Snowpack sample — Snodgrass Mountain, Crested Butte, Colorado (2/4/25, 12:06 PM MST)
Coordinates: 38.923, -106.968
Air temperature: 35 °F
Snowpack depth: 80 cm
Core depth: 80 cm
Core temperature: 32 °F
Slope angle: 14°, slope face: 78°
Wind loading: low
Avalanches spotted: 0
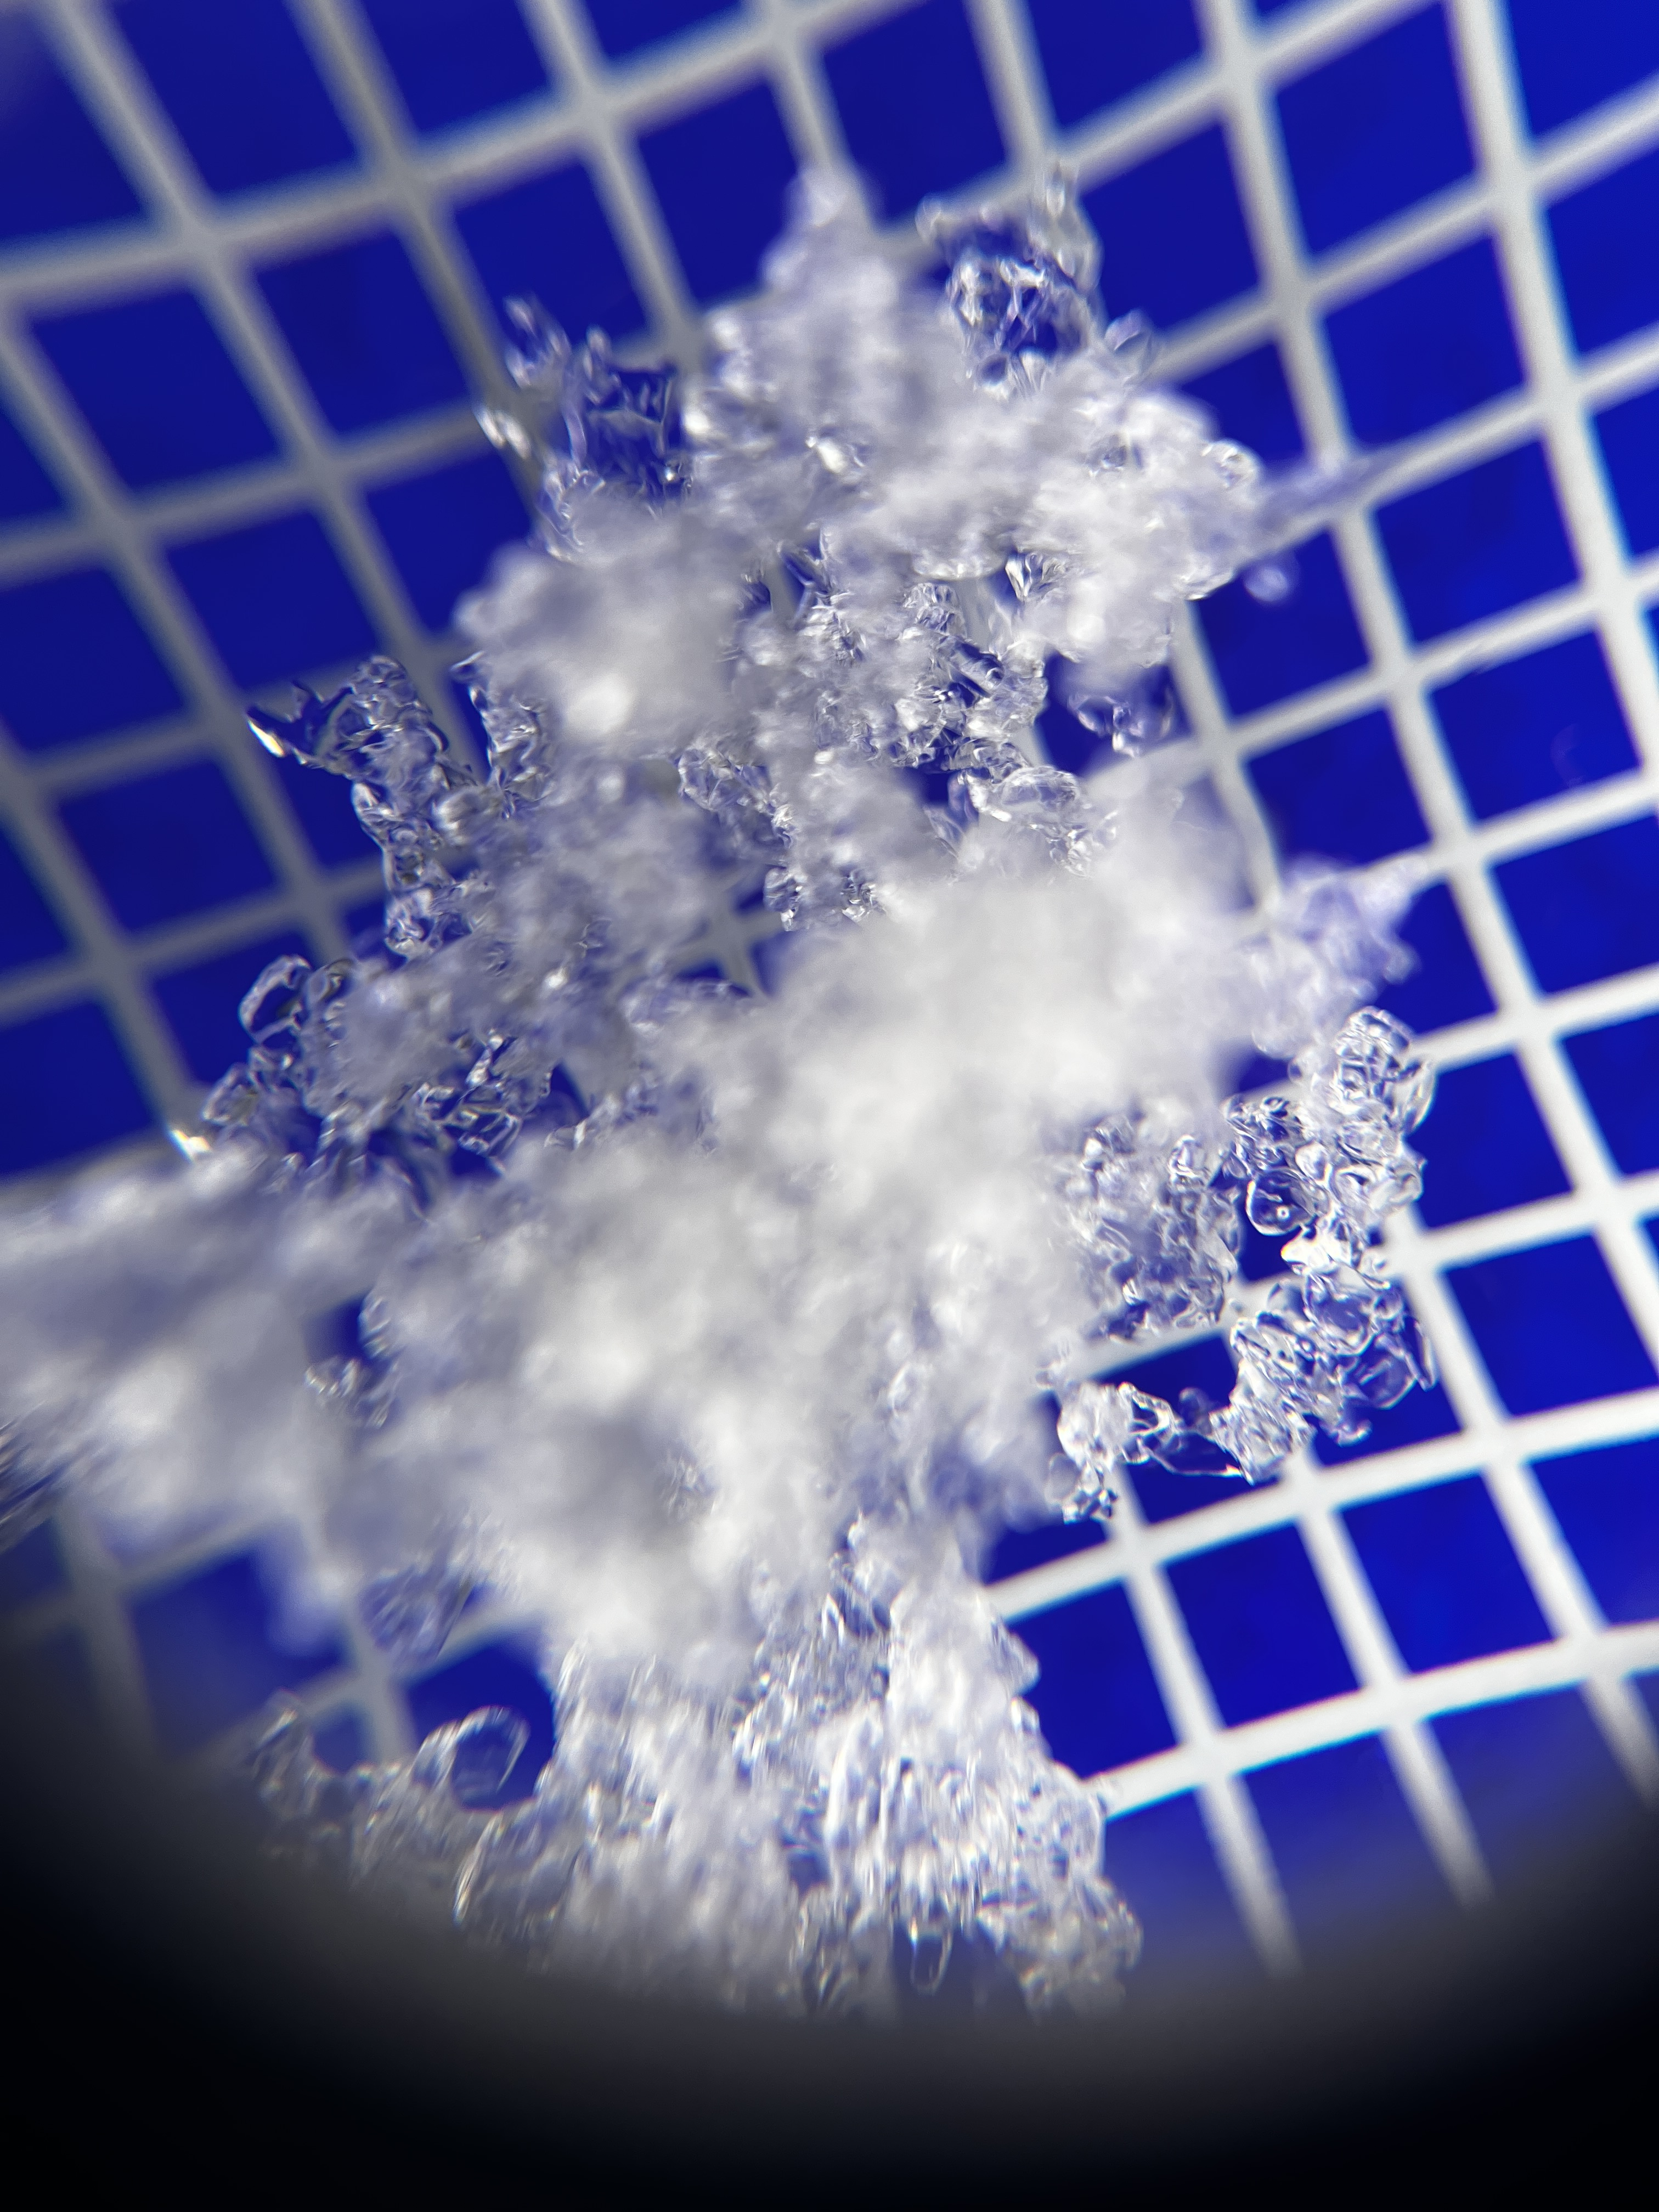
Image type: magnified_profile
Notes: No avalanches nearby, unusually warm weather for the last month reported by residents, Collected 25 yards from treeline